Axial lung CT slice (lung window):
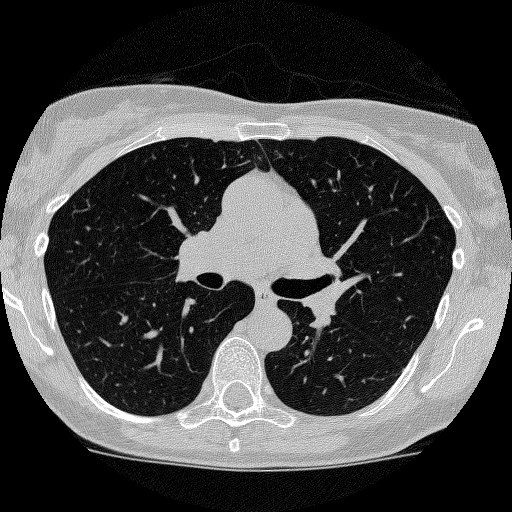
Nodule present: no